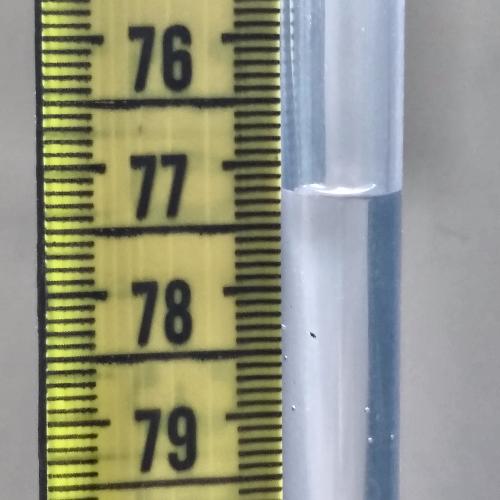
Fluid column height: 77.2 cm